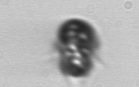
Label: Mesodinium